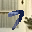
Label: 7